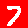
Digit: 7